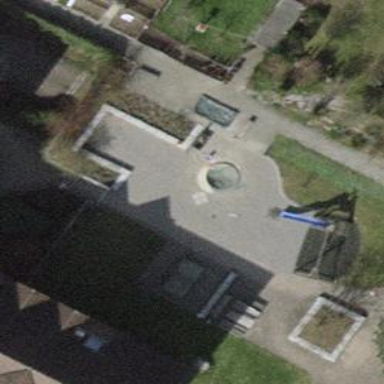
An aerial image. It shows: Sandpit at the playground.